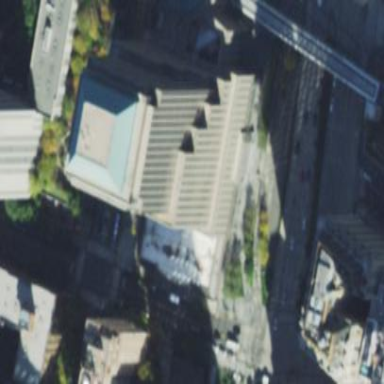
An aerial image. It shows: Part of building with flat concrete roof.